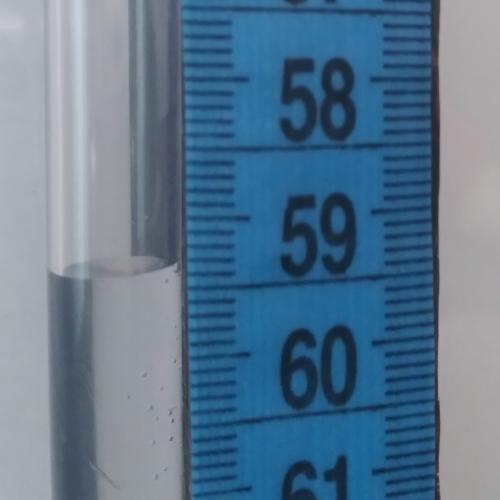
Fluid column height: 59.3 cm